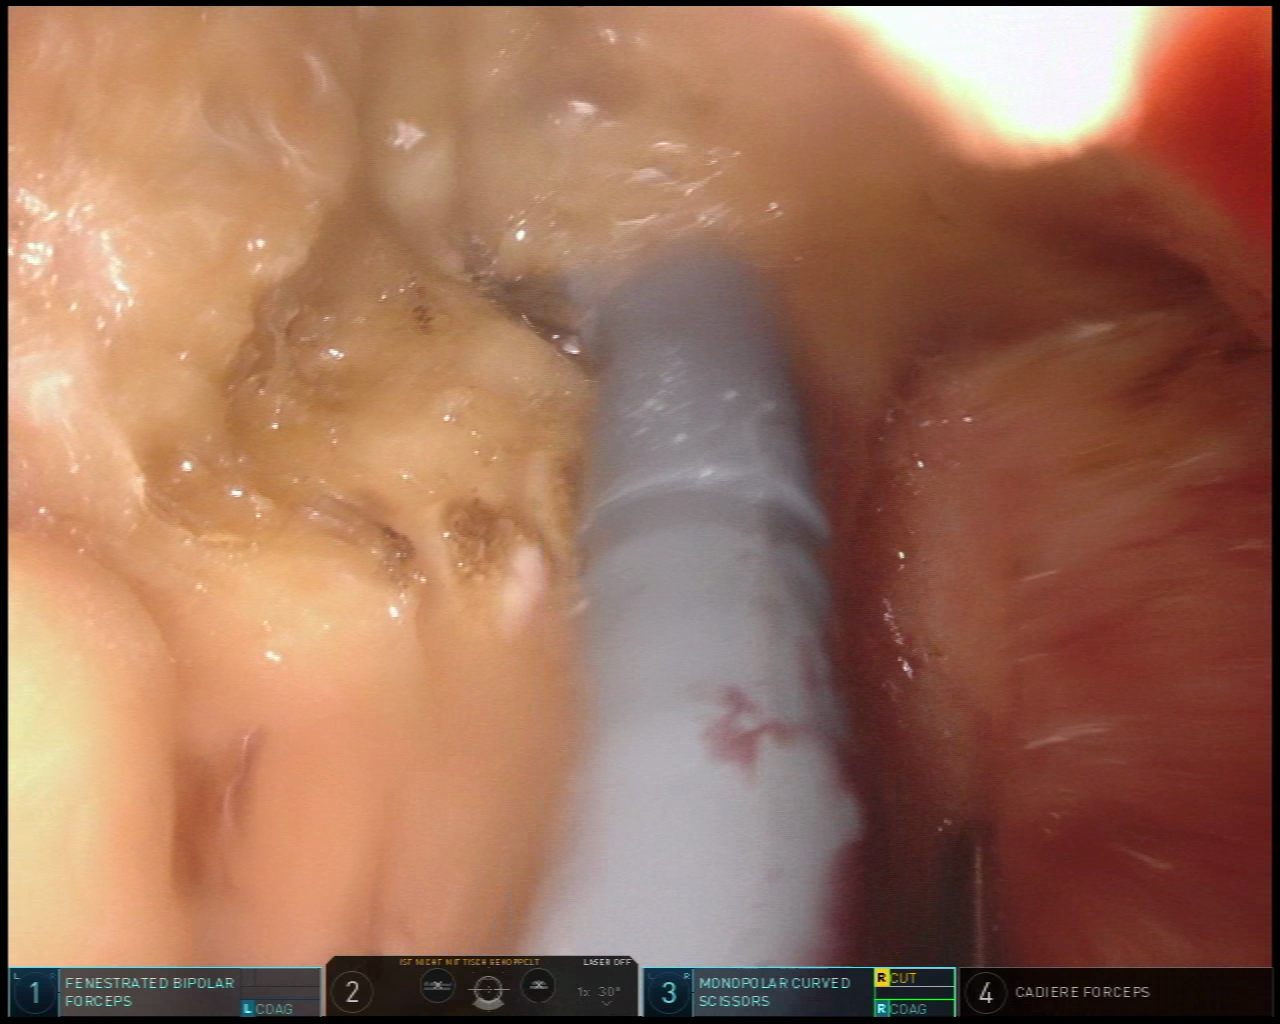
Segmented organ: pancreas
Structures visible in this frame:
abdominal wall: no
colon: no
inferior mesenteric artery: no
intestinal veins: no
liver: no
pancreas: yes
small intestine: no
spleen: no
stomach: no
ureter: no
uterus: no
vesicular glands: no